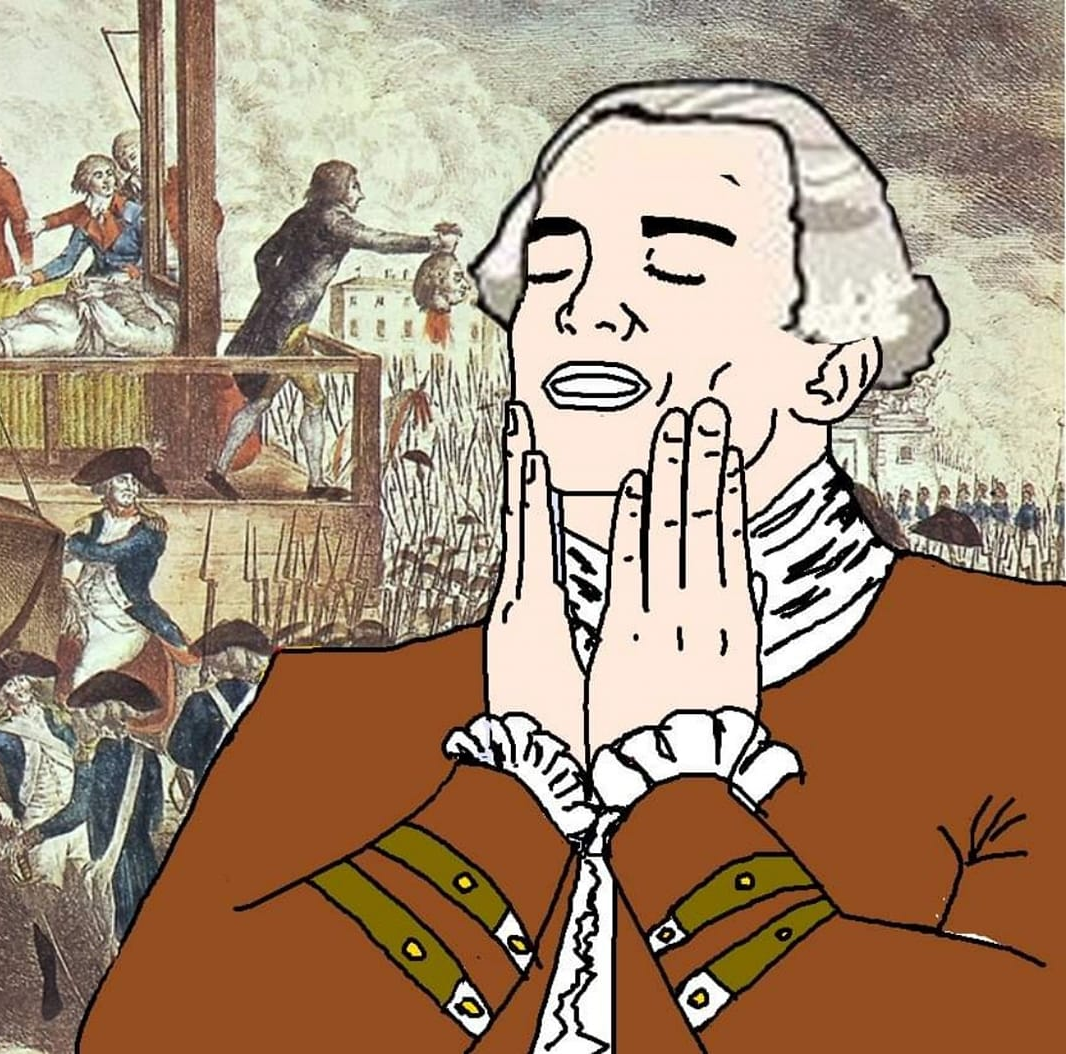
Label: 5_Feels_Good